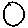
Label: circle